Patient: sex M, age 60
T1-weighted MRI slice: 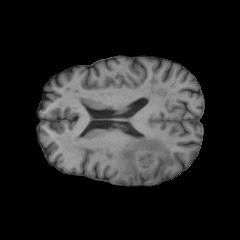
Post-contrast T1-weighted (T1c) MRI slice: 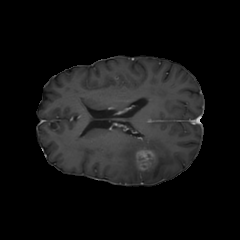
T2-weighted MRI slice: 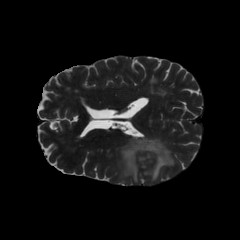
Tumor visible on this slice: yes
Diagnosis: Glioblastoma, IDH-wildtype
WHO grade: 4